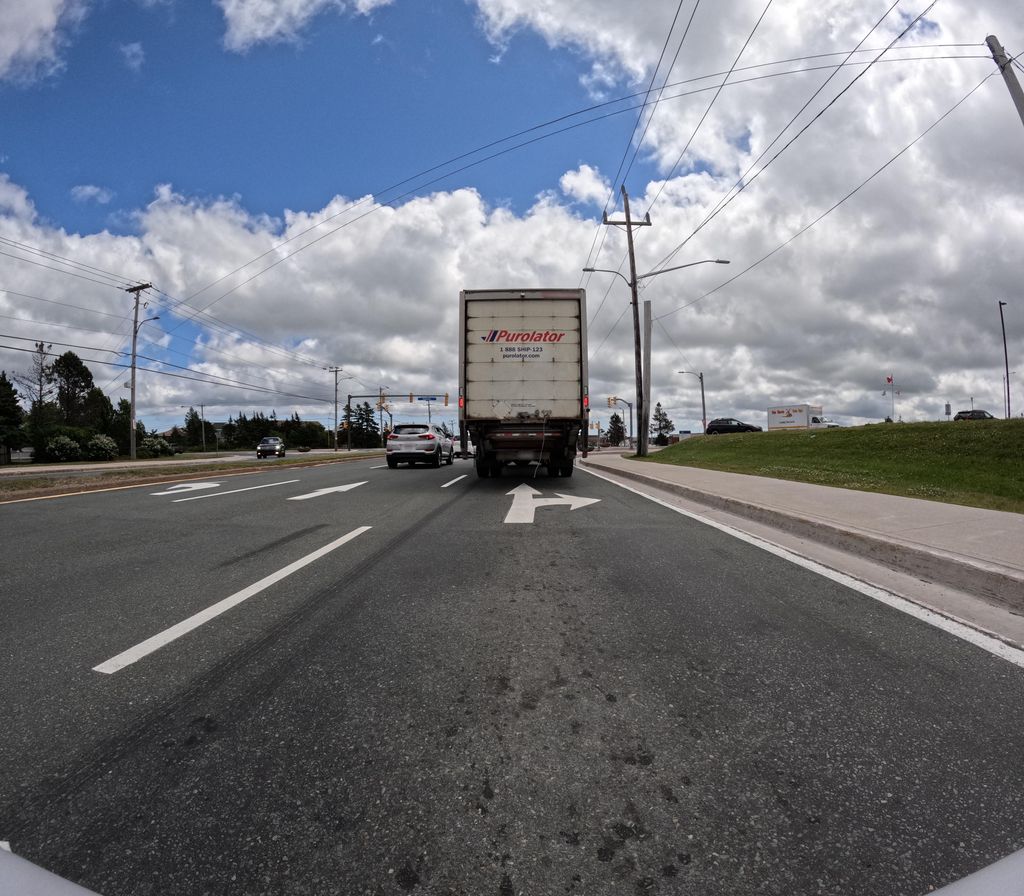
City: st_johns